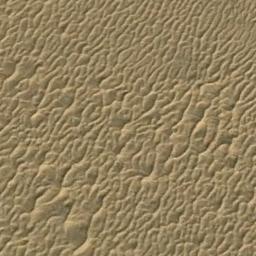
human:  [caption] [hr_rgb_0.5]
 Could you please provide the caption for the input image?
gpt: The desert has deep yellow sand and some sand ripples .

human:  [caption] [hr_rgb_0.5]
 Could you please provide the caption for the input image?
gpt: There is a little grain in this desert .

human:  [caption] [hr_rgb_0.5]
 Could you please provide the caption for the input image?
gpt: This is a yellow desert with wavy stripes .

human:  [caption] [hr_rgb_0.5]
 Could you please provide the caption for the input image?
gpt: The desert is full of yellow sand .

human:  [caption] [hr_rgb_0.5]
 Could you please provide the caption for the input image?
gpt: A yellow sandy desert with patterned stripes .